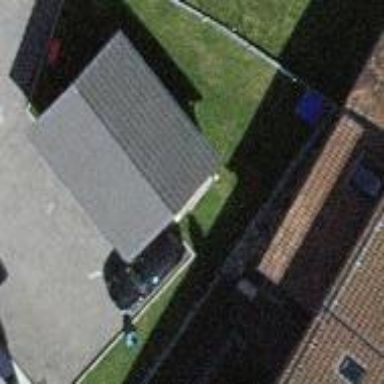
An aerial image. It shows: Building with gabled roof.